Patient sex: M
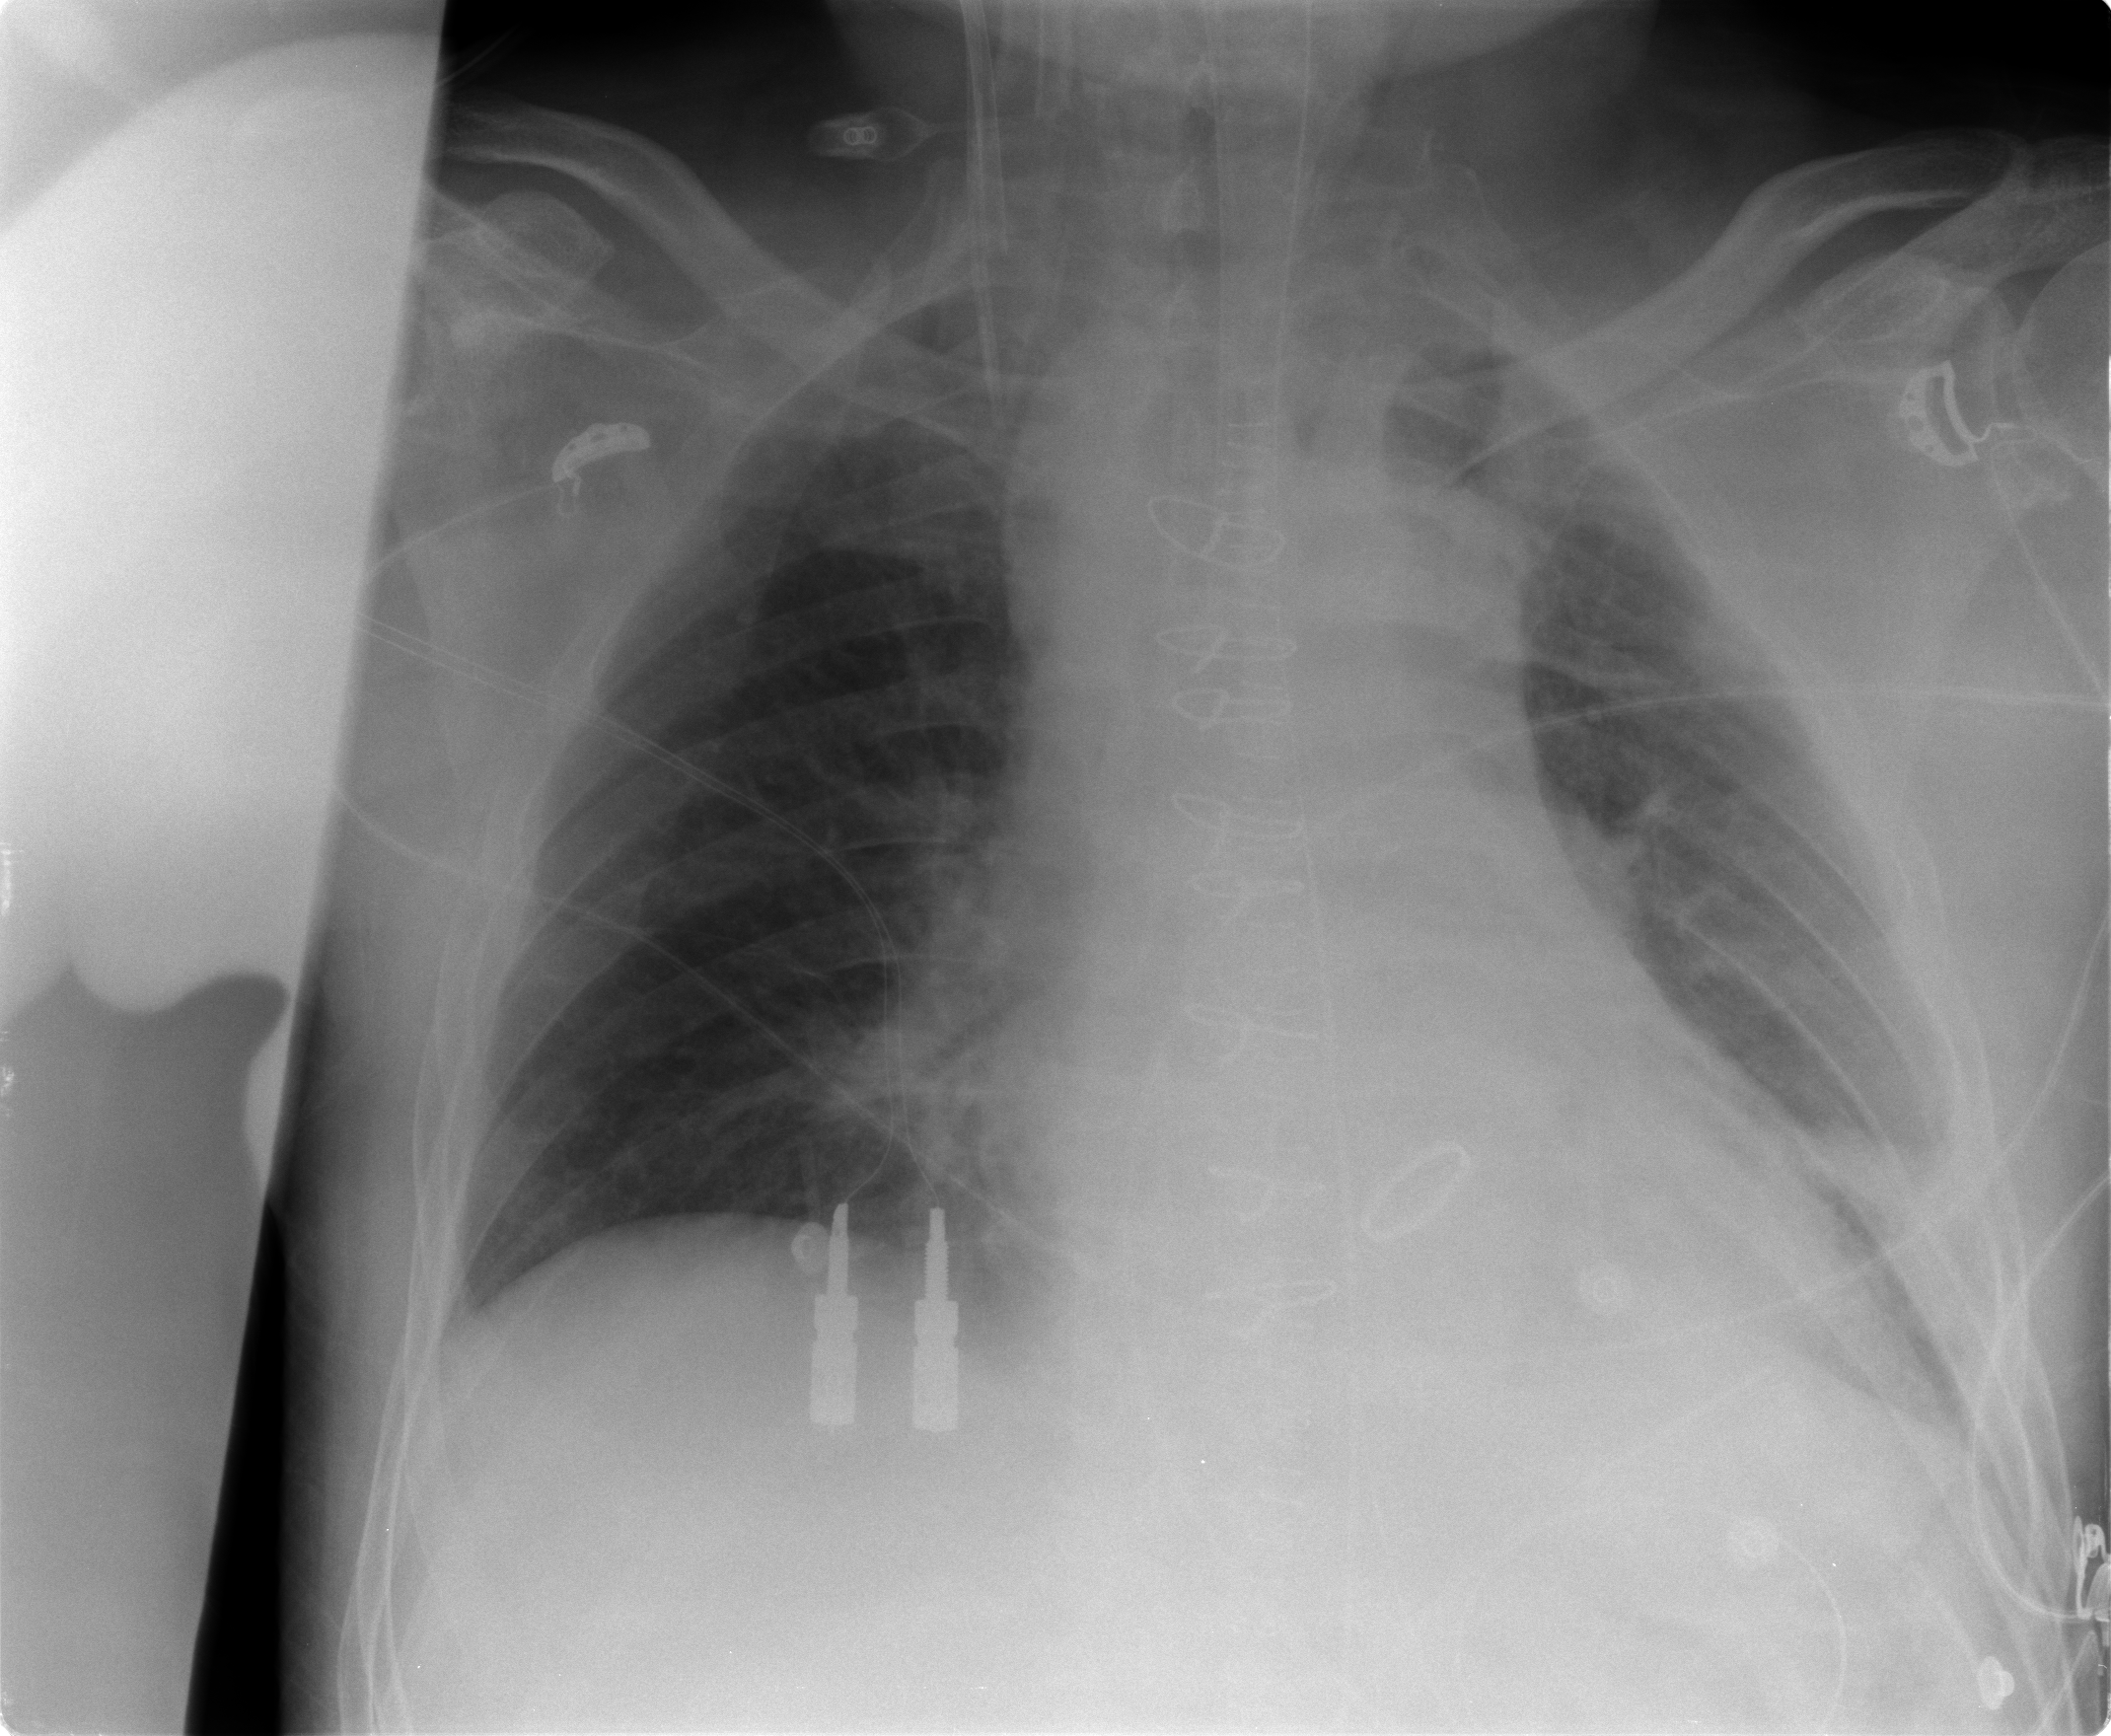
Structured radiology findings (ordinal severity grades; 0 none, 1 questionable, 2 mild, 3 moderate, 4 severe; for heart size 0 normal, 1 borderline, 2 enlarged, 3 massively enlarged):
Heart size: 2
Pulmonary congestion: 0
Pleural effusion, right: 0
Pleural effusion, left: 2
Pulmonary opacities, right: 0
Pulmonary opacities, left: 0
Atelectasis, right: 0
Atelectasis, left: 2